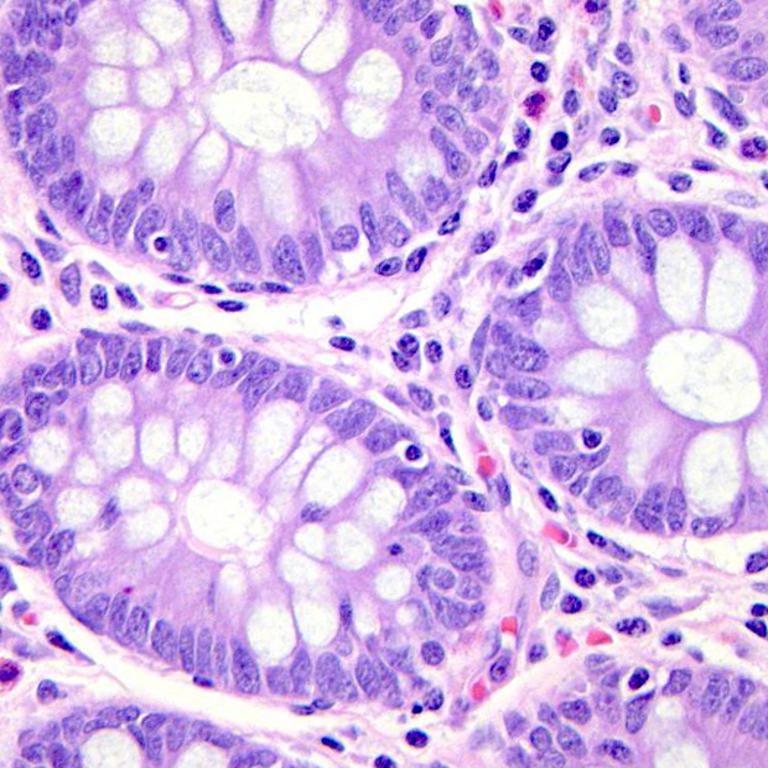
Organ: colon
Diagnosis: benign